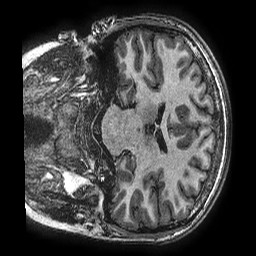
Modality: T1w
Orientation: coronal
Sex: female
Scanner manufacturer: ge
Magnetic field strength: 3 T
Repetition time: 0.00766 s
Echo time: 0.003476 s